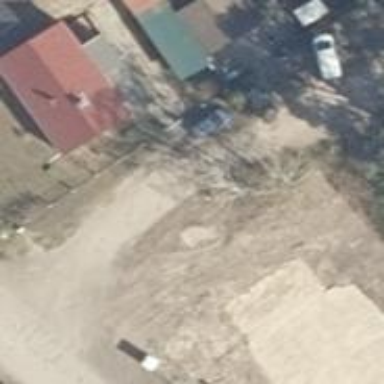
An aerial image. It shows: Driveway leading to service road.